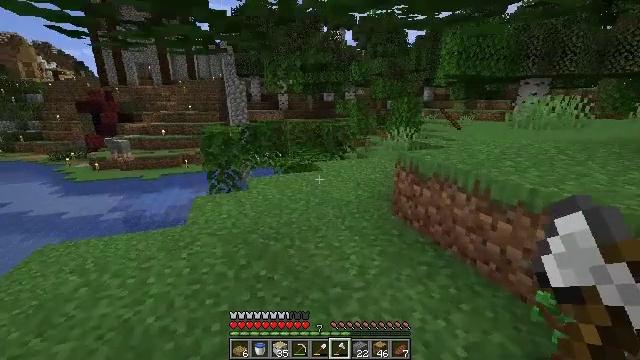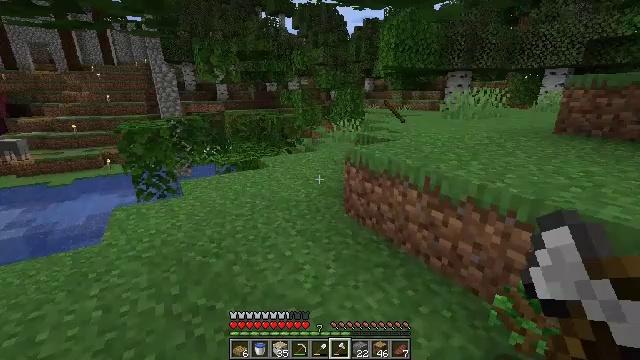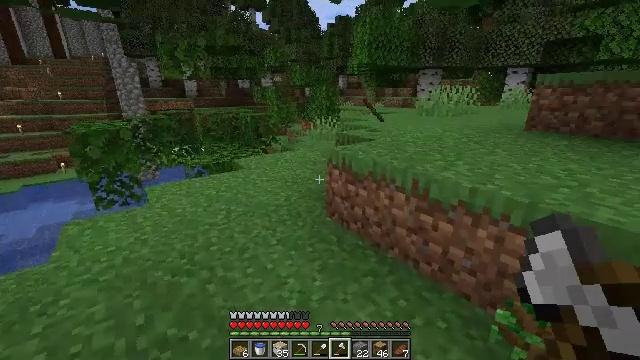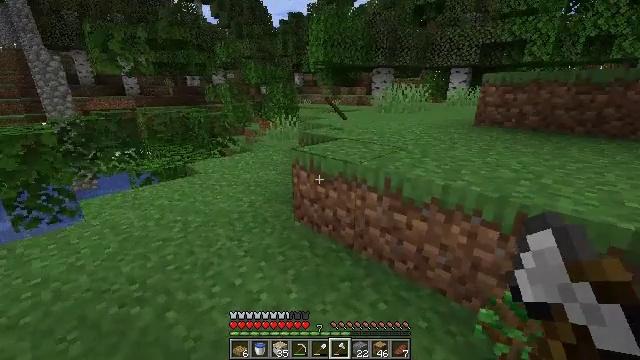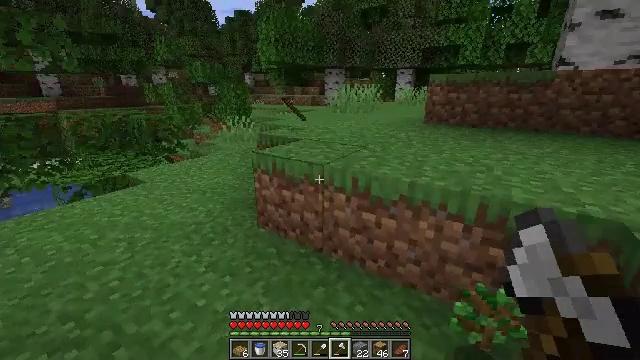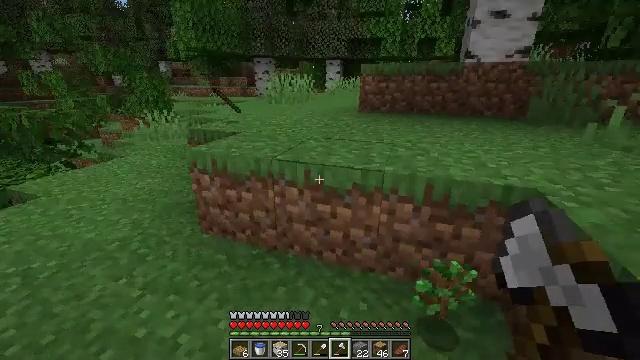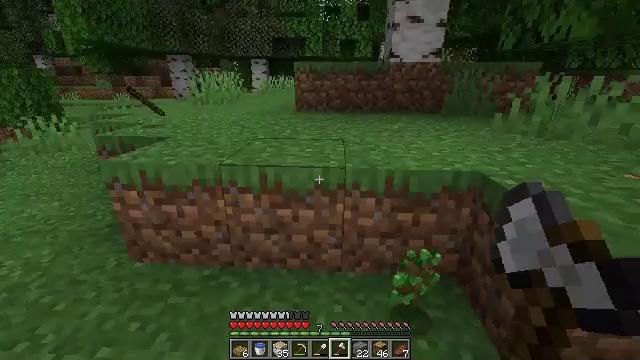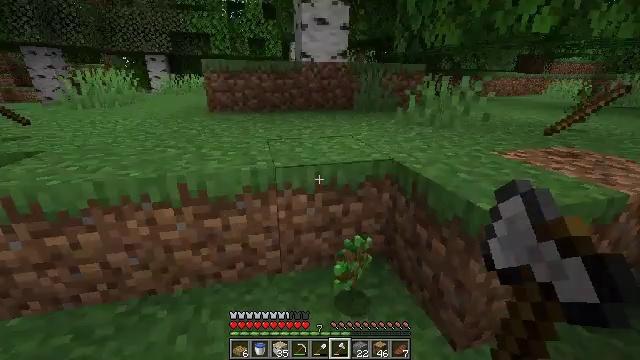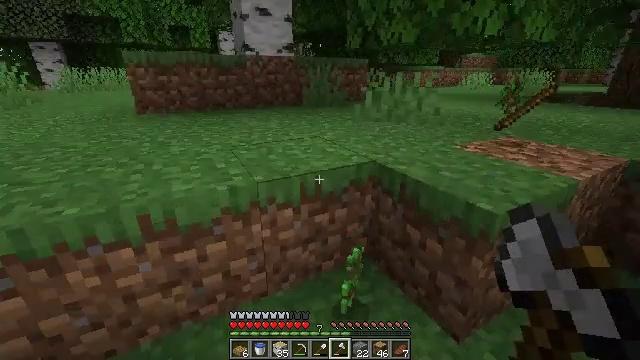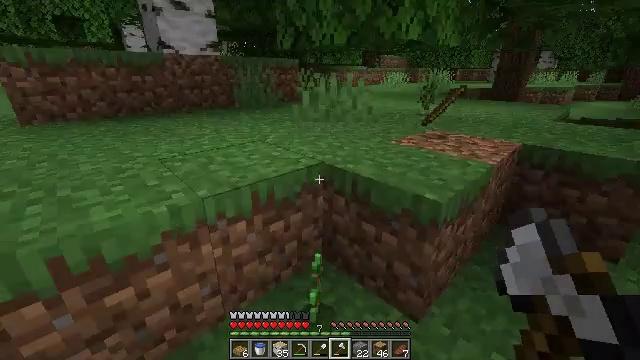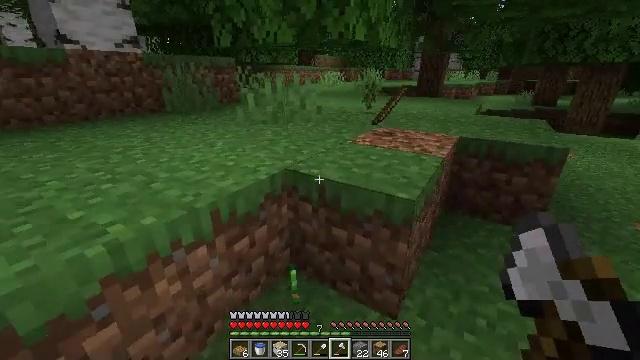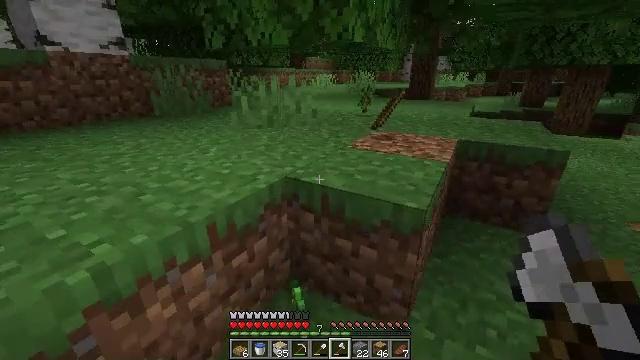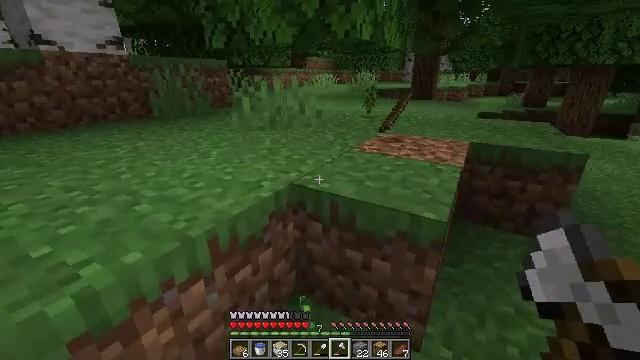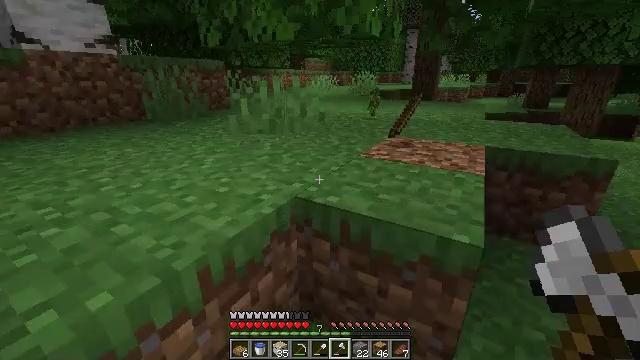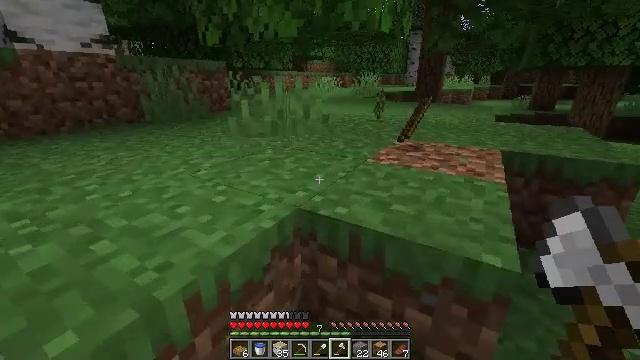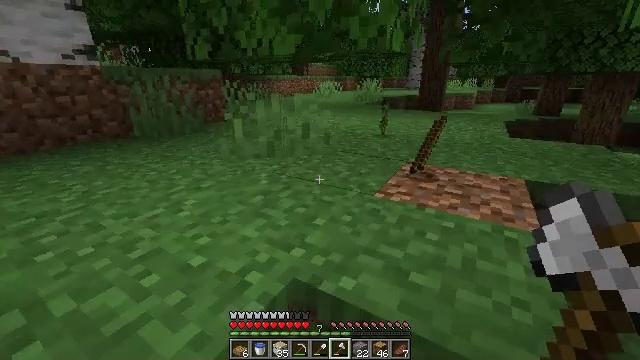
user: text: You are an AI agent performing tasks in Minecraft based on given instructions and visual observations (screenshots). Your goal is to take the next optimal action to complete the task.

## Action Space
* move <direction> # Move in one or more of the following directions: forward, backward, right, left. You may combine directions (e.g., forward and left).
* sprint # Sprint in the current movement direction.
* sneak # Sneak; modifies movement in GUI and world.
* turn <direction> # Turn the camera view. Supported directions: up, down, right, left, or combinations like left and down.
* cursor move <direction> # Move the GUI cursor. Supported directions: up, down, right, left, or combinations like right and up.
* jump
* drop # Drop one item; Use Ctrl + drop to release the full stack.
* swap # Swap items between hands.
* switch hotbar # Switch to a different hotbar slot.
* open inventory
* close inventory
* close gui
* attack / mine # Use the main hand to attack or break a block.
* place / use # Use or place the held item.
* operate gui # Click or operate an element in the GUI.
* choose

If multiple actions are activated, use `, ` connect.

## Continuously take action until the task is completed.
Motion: motion action
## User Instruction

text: Mine the oak log.
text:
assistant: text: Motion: move forward, turn right and down
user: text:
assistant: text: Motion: move forward and move left, turn right
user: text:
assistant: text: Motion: move forward and move left, turn right
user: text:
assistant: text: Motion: move forward and move left, turn right
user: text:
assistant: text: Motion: move forward and move left, turn right and down
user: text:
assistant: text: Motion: move forward and move left, turn right
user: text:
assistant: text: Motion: move forward and move left, turn right
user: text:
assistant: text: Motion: move forward and move left, turn right and down
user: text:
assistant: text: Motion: move forward and move left, turn right
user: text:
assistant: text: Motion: move forward, turn right
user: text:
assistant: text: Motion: move forward, turn right
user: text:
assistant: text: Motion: move forward
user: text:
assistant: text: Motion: move forward
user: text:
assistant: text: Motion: move forward
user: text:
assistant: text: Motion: move forward, jump
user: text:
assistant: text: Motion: move forward, jump
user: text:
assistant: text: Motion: move forward, turn right, jump
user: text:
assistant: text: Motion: move forward, turn right and up, jump
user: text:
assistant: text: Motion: move forward, turn right, jump
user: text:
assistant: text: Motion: move forward
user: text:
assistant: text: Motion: move forward
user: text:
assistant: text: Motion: move forward, turn right
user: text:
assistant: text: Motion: move forward, turn right
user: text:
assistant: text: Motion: move forward, turn right and up
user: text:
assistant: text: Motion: move forward, turn right
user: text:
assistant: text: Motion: move forward, turn right, jump
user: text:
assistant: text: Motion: move forward, turn right, jump
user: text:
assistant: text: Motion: move forward and move right, jump
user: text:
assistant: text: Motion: move forward and move right, jump
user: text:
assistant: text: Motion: move forward and move right